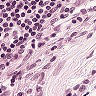
Metastatic tissue present: no